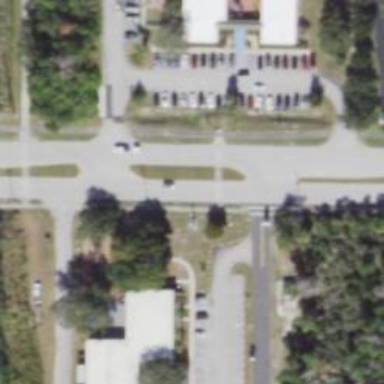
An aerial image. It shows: Footway located on traffic island.